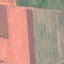
Land use / land cover class: AnnualCrop